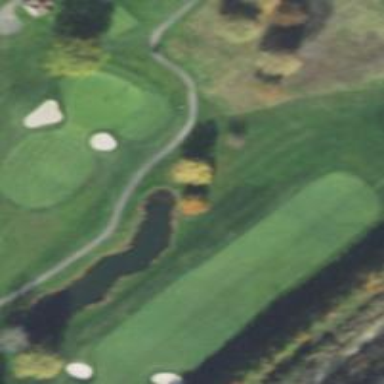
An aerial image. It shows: Water hazard in golf course. The hazard is natural water feature.